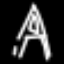
Label: The Eiffel Tower